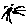
Label: cat